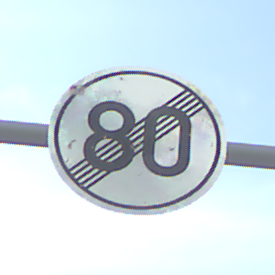
Verkehrszeichen: EndeGeschwindigkeit80
Umgebung: Outdoor, Nature
Tageszeit: MorningAfternoon
Wetter: PartlyCloudy
Licht: Natural
Jahreszeit: NotSpecified
Kontrast: HighContrast